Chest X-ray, PA view. Patient: 81 years old, sex F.
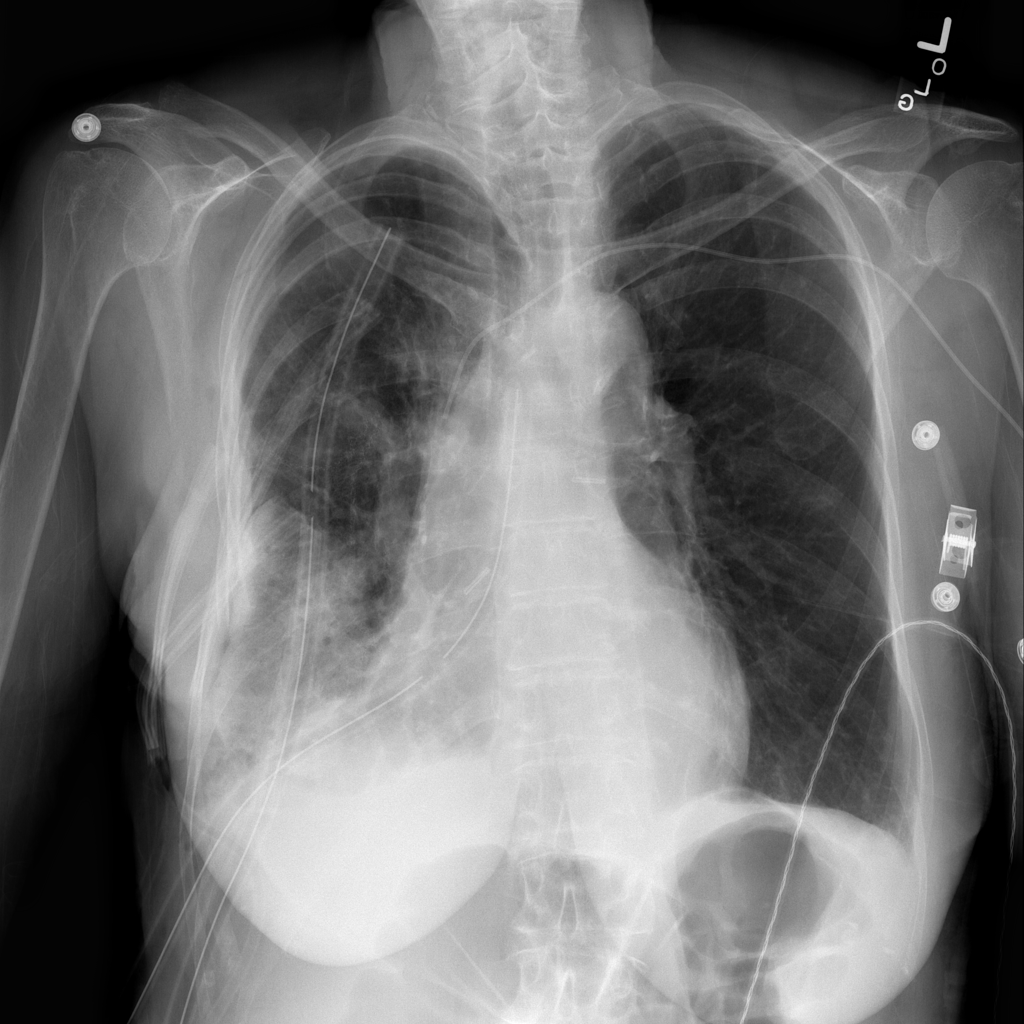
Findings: Atelectasis